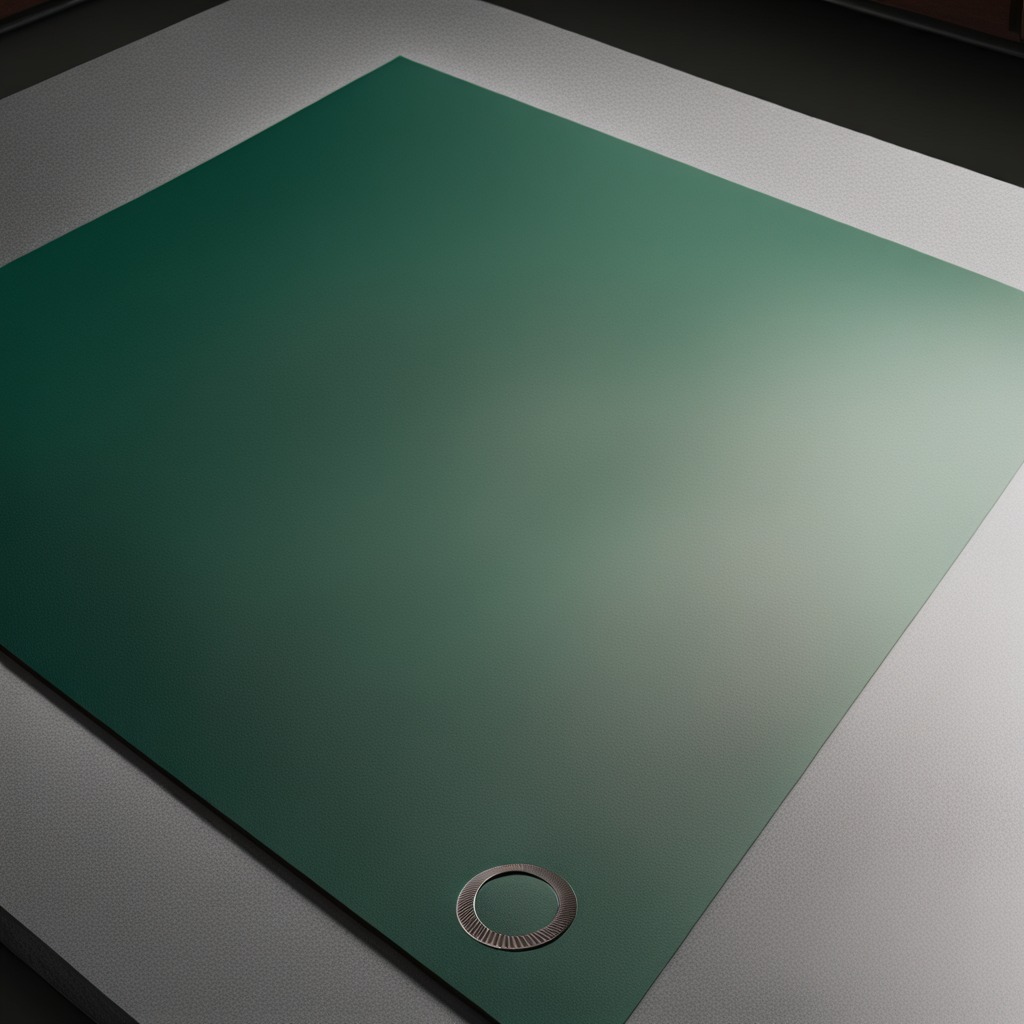
A flat metal washer lies on the granite tabletop beneath the green rubber mat inside a workshop under bright overhead lighting crisp shadows high clarity worn but beneath the mat